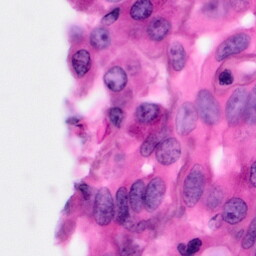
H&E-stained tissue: Pancreatic